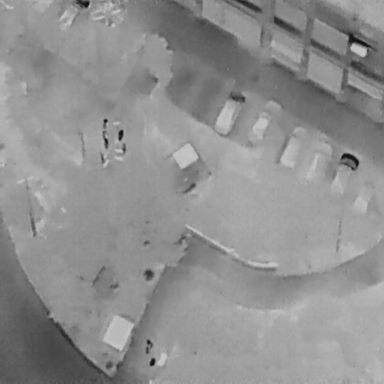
There are eight objects shown in the infrared image, including a Person, and seven Cars.